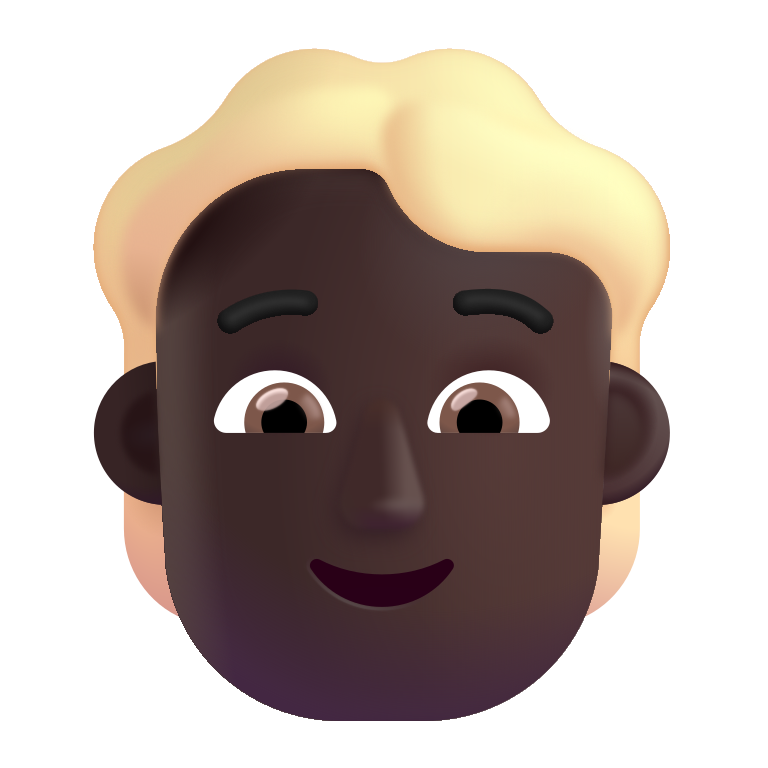
person blonde hair color dark